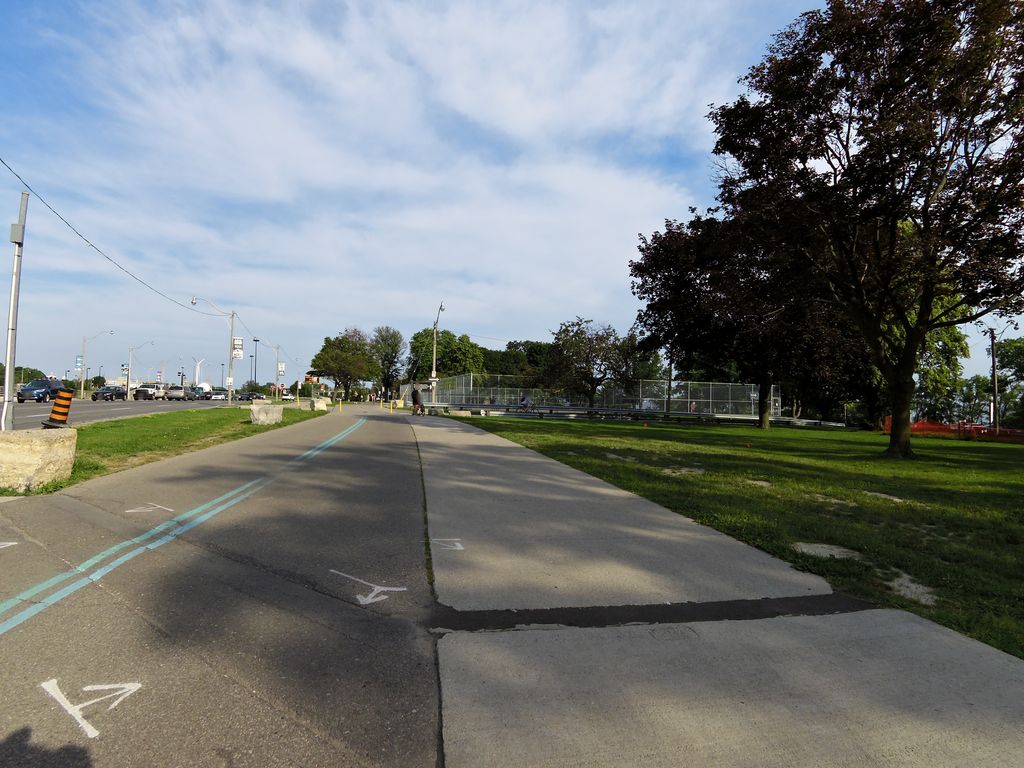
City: toronto